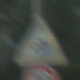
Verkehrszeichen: SeitenwindVonRechts
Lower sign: Geschwindigkeit30
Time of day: SunriseSunset
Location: Outdoor (Suburban)
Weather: PartlyCloudy
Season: NotSpecified
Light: Natural